Question: I have a database that contains project_development and developer. I want to make an edit form for the project_development that has select with option from developer table. when the data matches, the current option will be selected. It works fine on other select without the foreach loop statement.
'''
<select class="form-control" id="project" name="project">
@foreach ($developer as $dev)
@if ($dev->id == $project_development->developer)
<option value="{{ $dev->id }}" selected>{{ $dev->name }} (Current)</option>
@else
<option value="{{ $dev->id }}">{{ $dev->name }}</option>
@endif
@endforeach
</select>
'''
my other select object without looping.

Thank you for your attention.
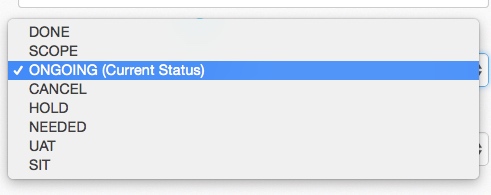
Answer: You can do:
'''
<option
{!! ($dev->id == $project_development->developer) ? 'selected' ? '' !!}
value="{{ $dev->id }}"> {{ $dev->name }}
{!! ($dev->id == $project_development->developer) ? '(Current Status)' ? '' !!}</option>
'''